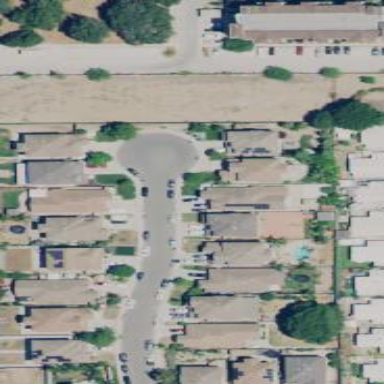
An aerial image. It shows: This residential area consists of single-family homes.